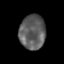
Tissue: skin
Cell type: Epithelial cells
Senescence score: 0.2619
Nuclear area (px): 879
Mean DAPI intensity: 93.662